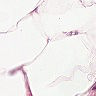
Metastatic tissue present: no